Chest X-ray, AP view. Patient: 61 years old, sex M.
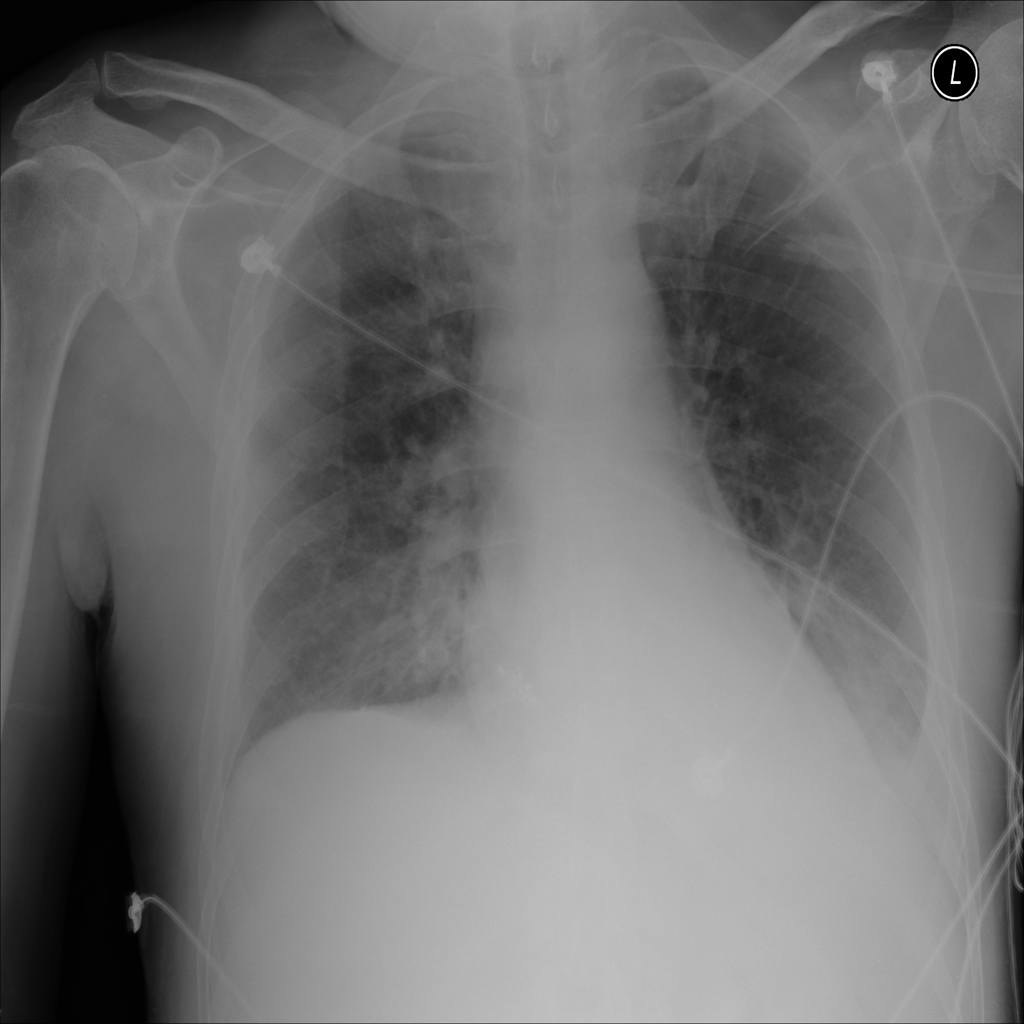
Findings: Atelectasis, Consolidation, Infiltration, Pneumonia